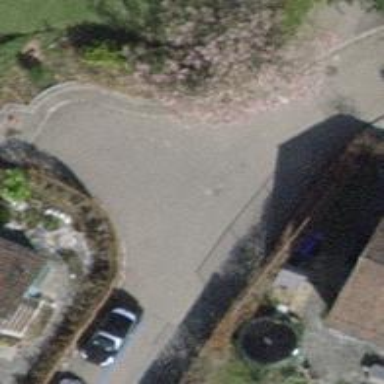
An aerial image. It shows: Turning circle on the road.